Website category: phone
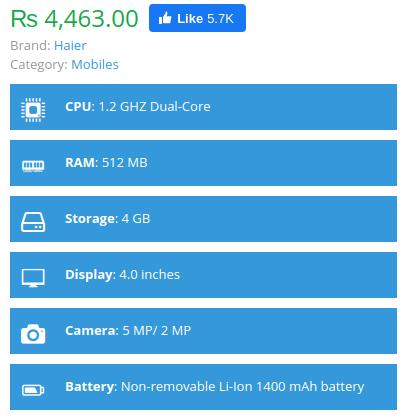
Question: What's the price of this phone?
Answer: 4,463.00

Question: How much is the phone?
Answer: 4,463.00

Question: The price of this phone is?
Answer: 4,463.00

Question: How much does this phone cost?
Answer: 4,463.00

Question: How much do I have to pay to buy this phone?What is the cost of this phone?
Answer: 4,463.00

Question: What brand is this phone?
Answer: Haier

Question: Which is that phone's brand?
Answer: Haier

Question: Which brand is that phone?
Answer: Haier

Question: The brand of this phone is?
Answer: Haier

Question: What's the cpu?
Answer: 1.2 GHZ Dual-Core

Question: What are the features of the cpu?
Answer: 1.2 GHZ Dual-Core

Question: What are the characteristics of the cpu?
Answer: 1.2 GHZ Dual-Core

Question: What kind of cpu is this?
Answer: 1.2 GHZ Dual-Core

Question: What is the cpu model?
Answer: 1.2 GHZ Dual-Core

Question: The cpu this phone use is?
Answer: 1.2 GHZ Dual-Core

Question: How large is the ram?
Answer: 512 MB

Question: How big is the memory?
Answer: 512 MB

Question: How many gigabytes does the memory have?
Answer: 512 MB

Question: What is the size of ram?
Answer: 512 MB

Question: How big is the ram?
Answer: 512 MB

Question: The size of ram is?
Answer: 512 MB

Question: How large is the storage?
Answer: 4 GB

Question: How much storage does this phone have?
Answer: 4 GB

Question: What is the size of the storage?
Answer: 4 GB

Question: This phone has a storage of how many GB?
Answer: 4 GB

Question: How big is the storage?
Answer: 4 GB

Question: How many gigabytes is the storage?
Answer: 4 GB

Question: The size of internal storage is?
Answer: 4 GB

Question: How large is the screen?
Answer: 4.0 inches

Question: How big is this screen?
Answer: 4.0 inches

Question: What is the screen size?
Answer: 4.0 inches

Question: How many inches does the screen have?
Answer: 4.0 inches

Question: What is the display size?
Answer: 4.0 inches

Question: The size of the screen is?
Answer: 4.0 inches

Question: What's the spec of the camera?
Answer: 5 MP/ 2 MP

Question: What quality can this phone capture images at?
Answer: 5 MP/ 2 MP

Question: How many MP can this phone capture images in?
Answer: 5 MP/ 2 MP

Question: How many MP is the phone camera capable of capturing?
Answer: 5 MP/ 2 MP

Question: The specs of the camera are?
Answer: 5 MP/ 2 MP

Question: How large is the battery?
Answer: Non-removable Li-Ion 1400 mAh battery

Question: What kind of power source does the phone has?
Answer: Non-removable Li-Ion 1400 mAh battery

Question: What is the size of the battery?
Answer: Non-removable Li-Ion 1400 mAh battery

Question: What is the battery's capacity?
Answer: Non-removable Li-Ion 1400 mAh battery

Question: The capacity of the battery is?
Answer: Non-removable Li-Ion 1400 mAh battery